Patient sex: F
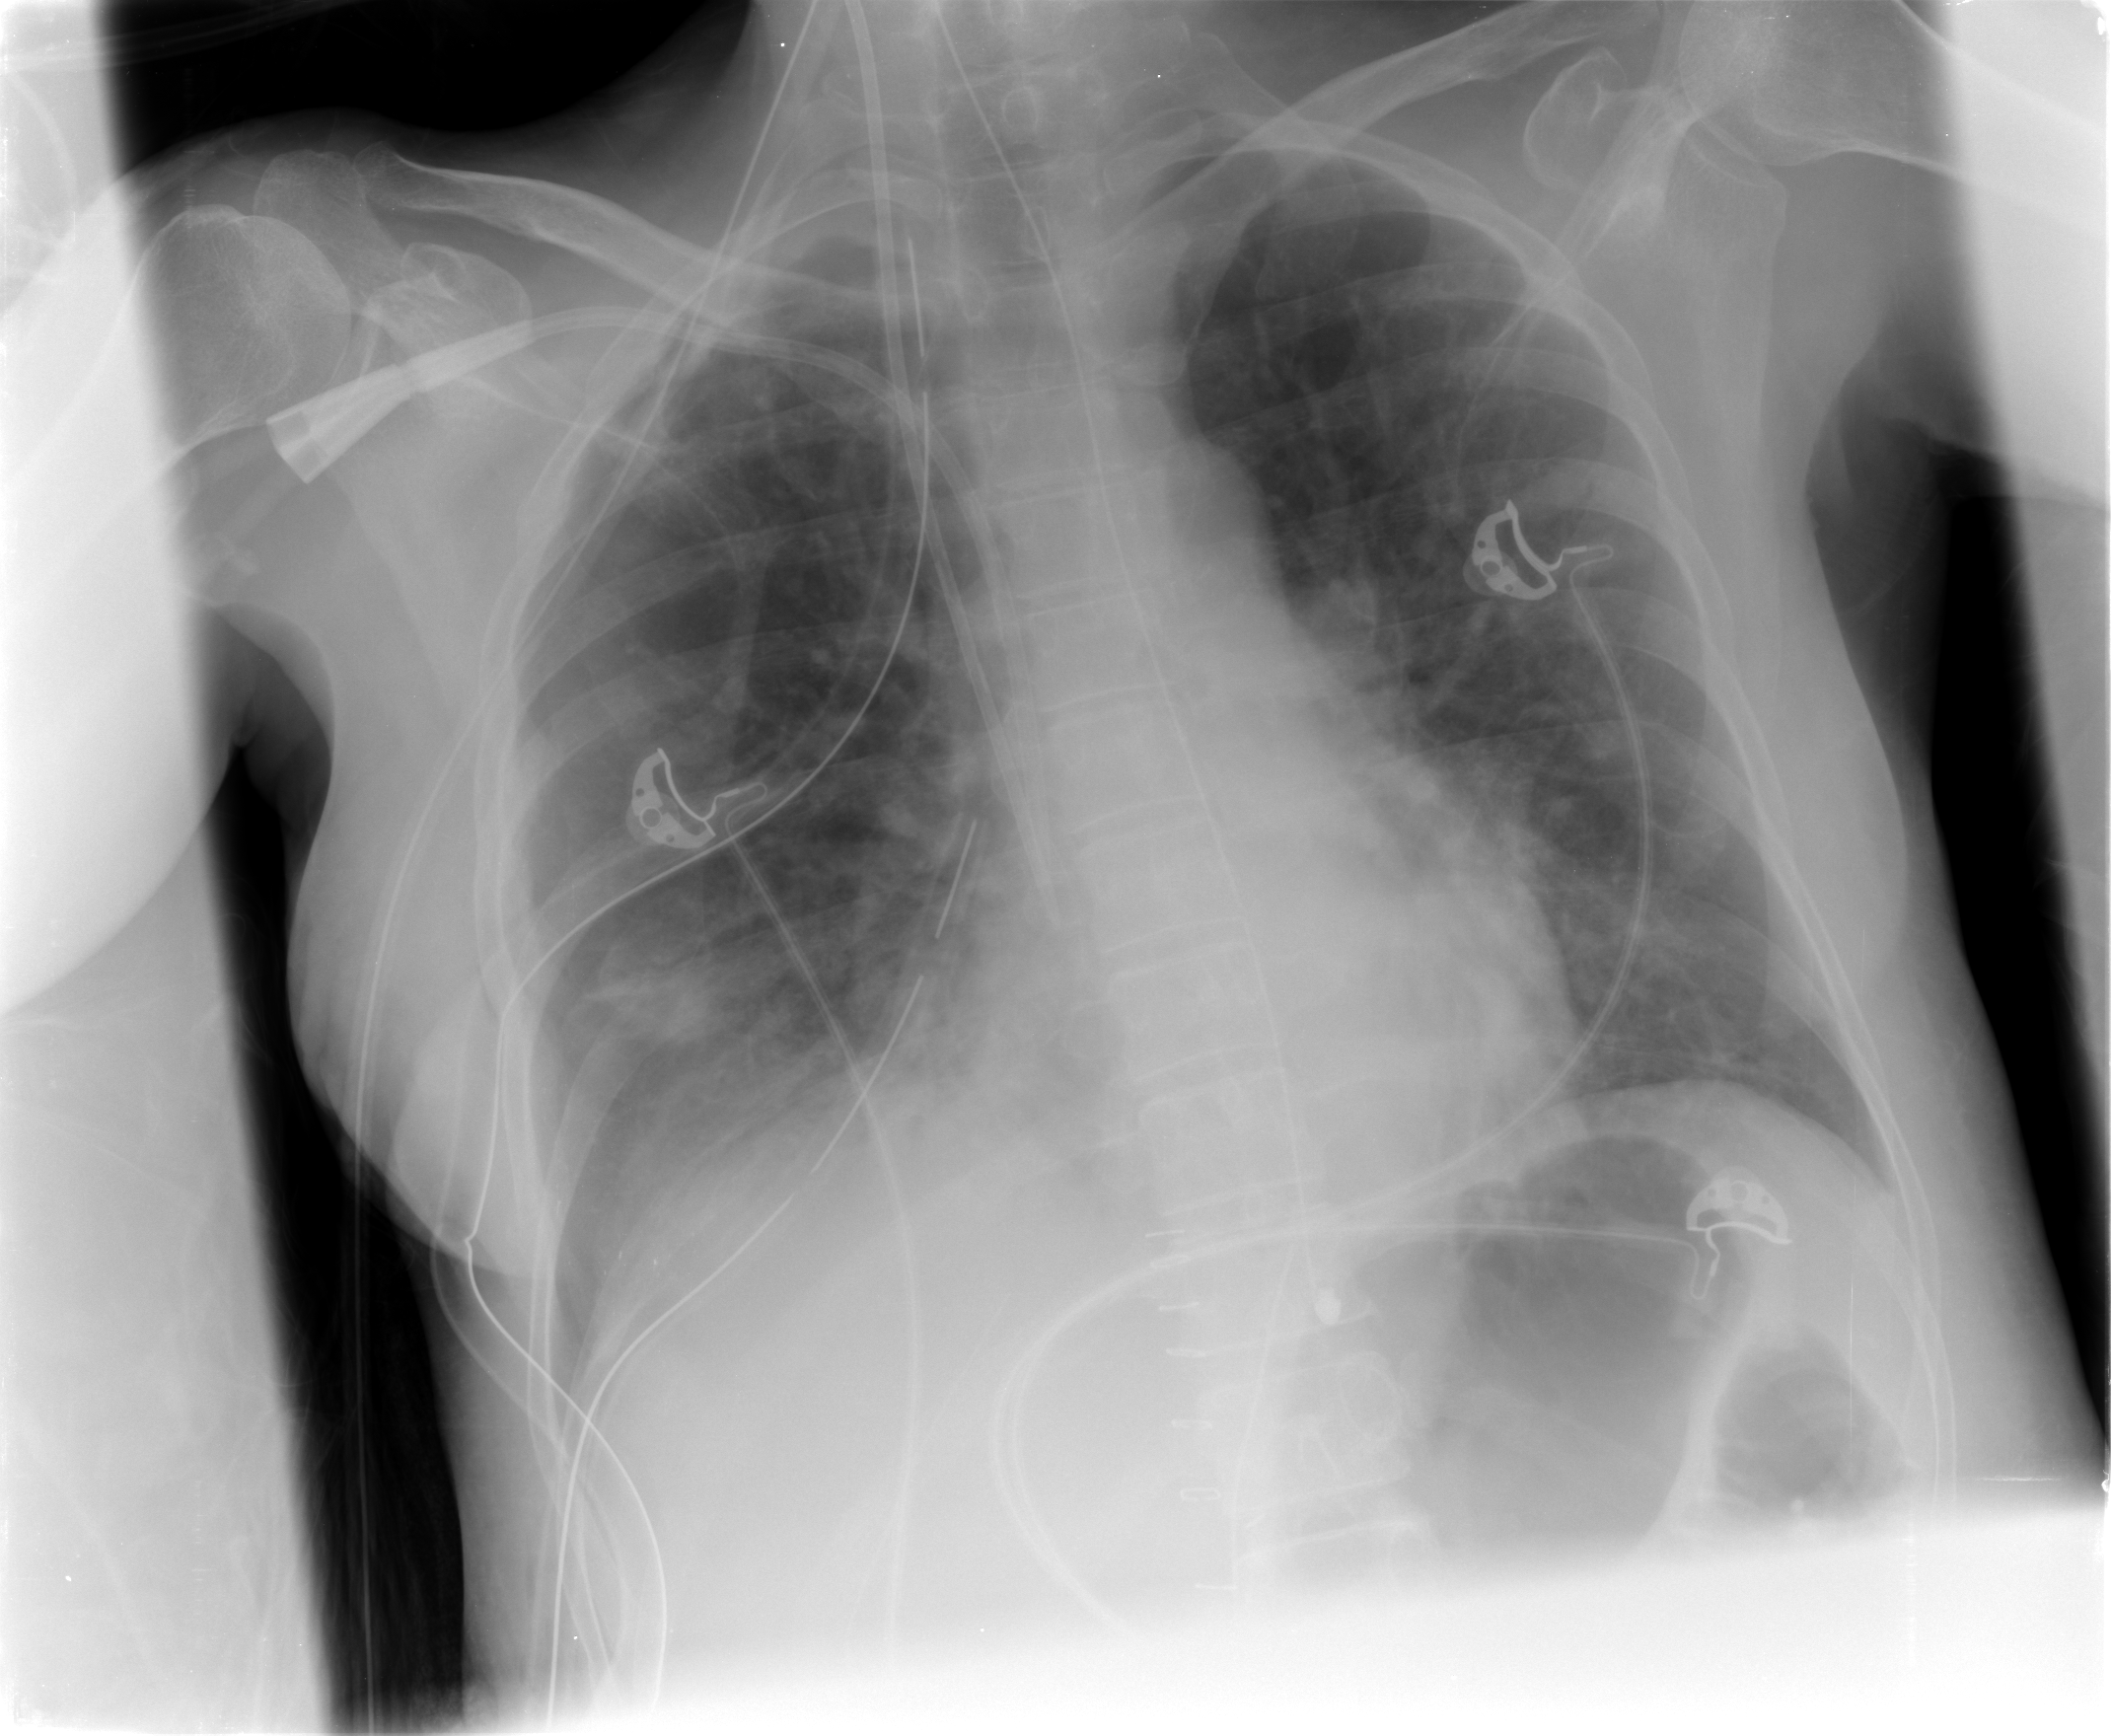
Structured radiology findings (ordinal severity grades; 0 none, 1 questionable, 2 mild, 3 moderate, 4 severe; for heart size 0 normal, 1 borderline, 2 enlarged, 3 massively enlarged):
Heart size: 0
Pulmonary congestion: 2
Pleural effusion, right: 0
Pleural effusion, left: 0
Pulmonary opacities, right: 2
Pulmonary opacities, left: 0
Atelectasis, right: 3
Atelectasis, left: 0